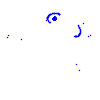
Particle: electron